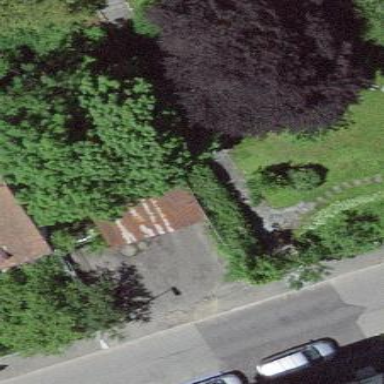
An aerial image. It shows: Garage.